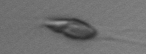
Label: Chrysochromulina